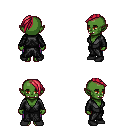
a pixel art fantasy rpg character, female body template, orc, green skin, gray robe, magenta pants, ruby red long mohawk hairstyle, black shoes, four views (front, back, left, right), 2x2 character sprite sheet, small pixel art, hard edges, no anti-aliasing